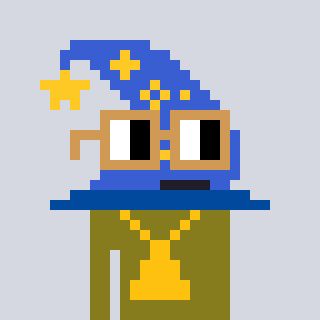
a pixel art character with square brown glasses, a wizard hat-shaped head and a gunk-colored body on a cool background